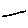
Label: line